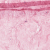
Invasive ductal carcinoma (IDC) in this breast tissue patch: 0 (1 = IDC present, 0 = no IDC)